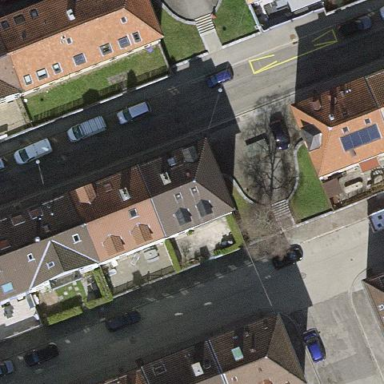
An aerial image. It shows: Apartment building with side-hipped roof.